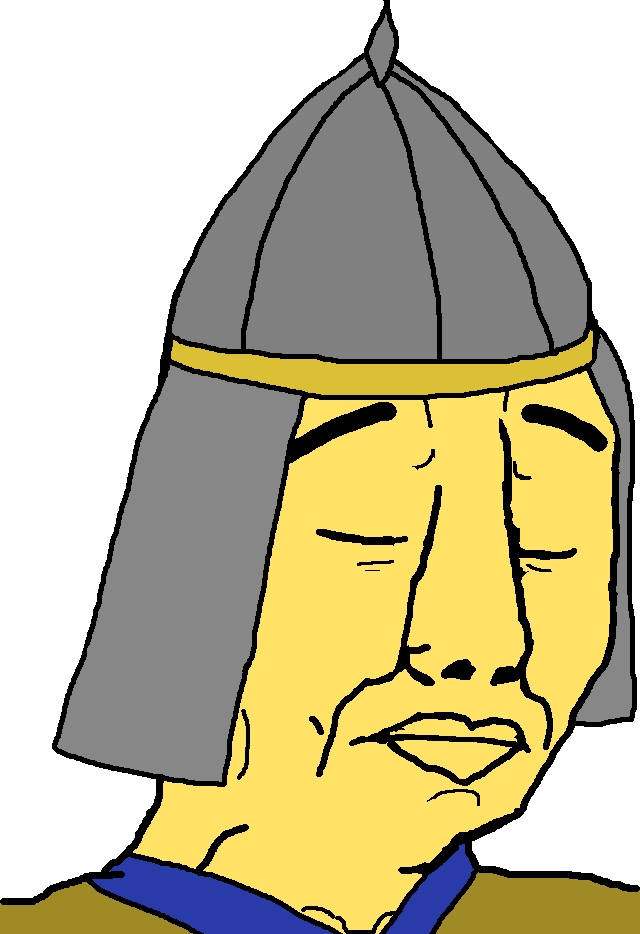
Label: 5_Poljak